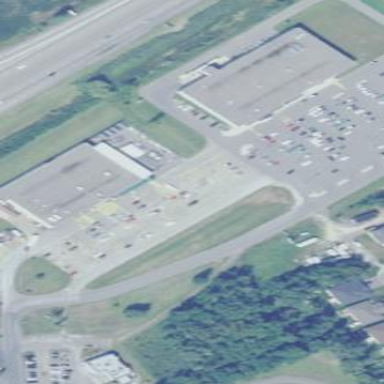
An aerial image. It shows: Retail area.